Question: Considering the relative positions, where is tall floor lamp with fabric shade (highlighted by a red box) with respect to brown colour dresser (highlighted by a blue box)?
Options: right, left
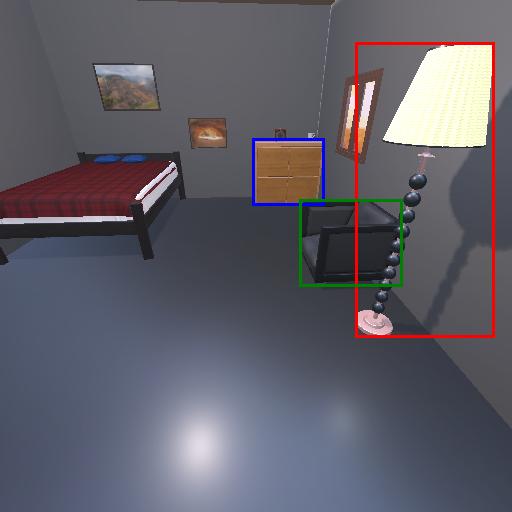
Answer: right